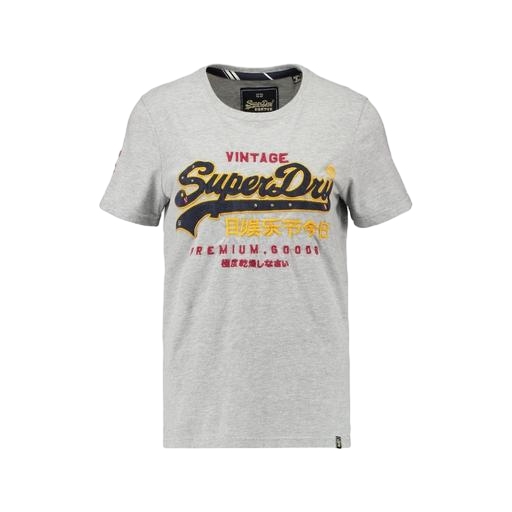
gray golden appliqué t-shirt, gray t-shirt large logo, gray shirt different graphic, white background